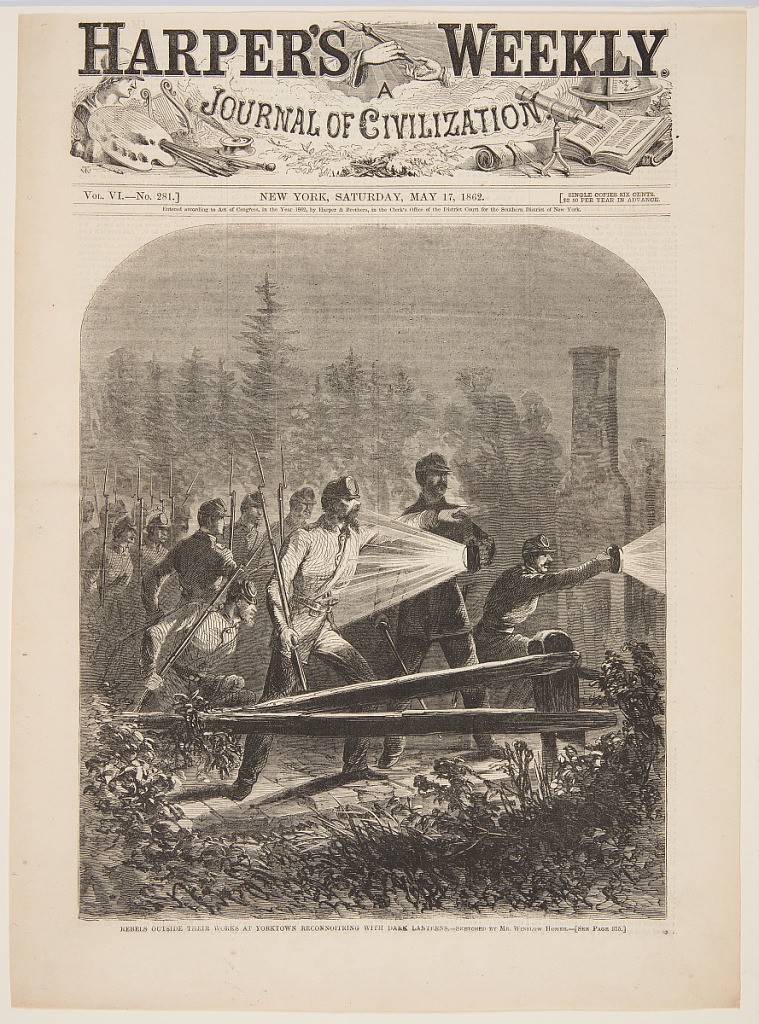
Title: Rebels Outside Their Works at Yorktown Reconnoitring [sic] with Dark Lanterns
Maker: Winslow Homer, American, 1836–1910
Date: May 17, 1862
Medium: Wood engraving in black ink on paper
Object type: Print
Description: Confederate soldiers with rifles and bayonettes. Two figures in the foreground shine lanterns. Wooden fence in foreground, and building and pine trees in background.